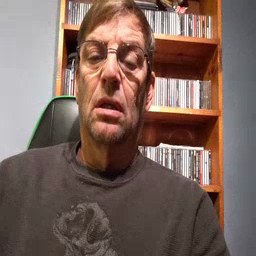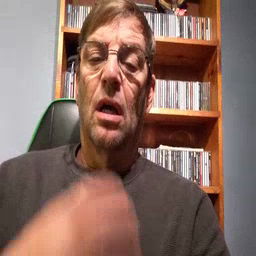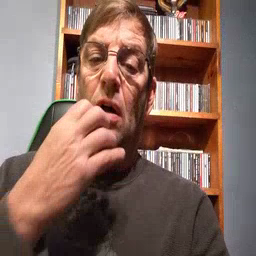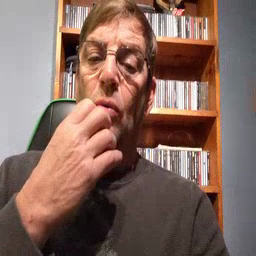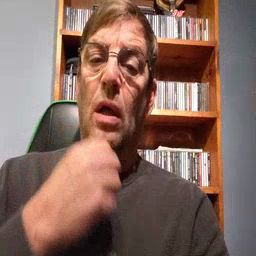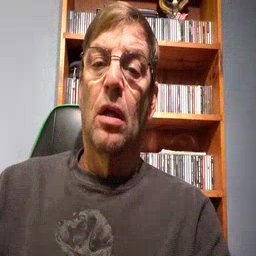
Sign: underwear